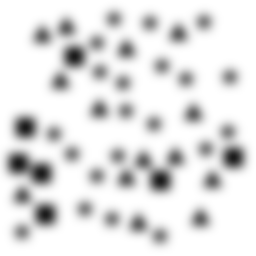
Squares: 7
Triangles: 14
Stars: 21
Total shapes: 42